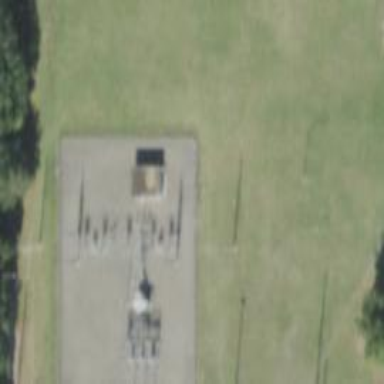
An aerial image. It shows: Outdoor power substation surrounded by fence. The substation is specifically for distribution purposes.